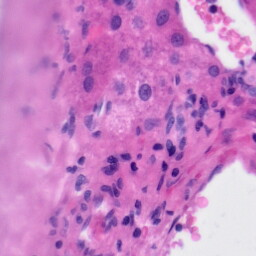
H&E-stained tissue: Liver